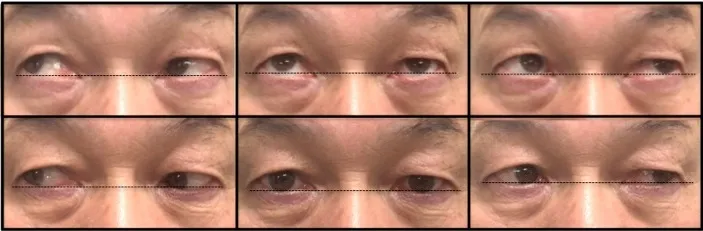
Extra-ocular movement just before the 8th TMS in the 1st course. The patient exhibited vertical misalignment for the upper and upper lateral gaze, especially the upper-right gaze.
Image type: medical_photograph (oral_photograph)